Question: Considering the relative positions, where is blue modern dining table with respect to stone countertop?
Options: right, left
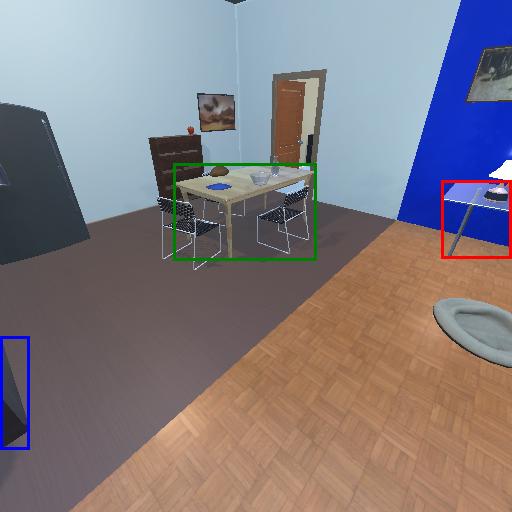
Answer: right